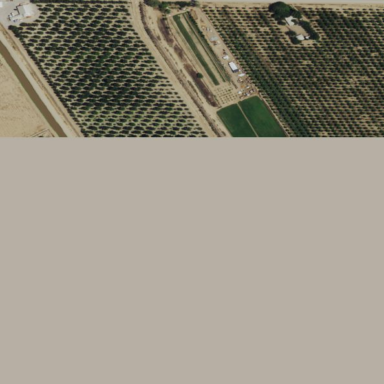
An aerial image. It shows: Orchard.